Interaction volume radius: 5 \u00c5
Interaction volume height: 20 \u00c5
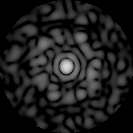
Disorder parameter: 0.8356